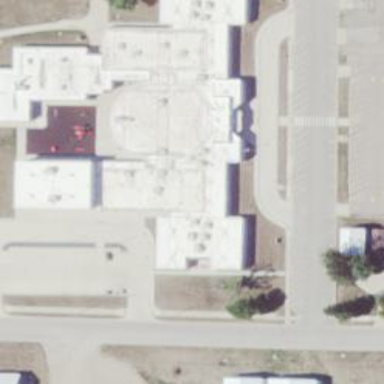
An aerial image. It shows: School building.